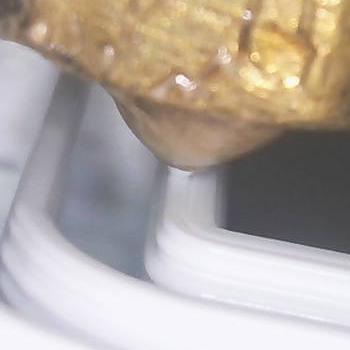
Flow rate: 94%